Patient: sex M, age 42
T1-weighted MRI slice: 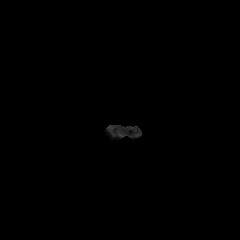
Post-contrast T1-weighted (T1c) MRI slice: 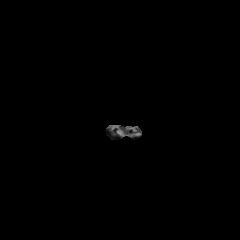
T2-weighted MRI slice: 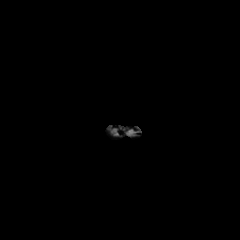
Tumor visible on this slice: no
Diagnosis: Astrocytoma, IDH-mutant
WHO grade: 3